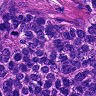
Metastatic tissue present: yes